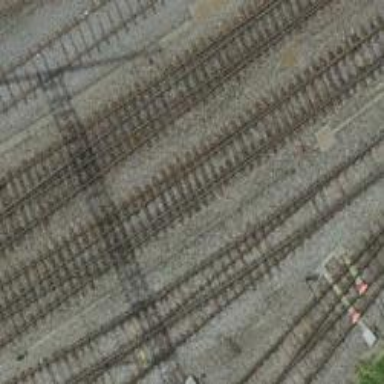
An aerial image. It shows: Single-track railway with electrified contact lines.